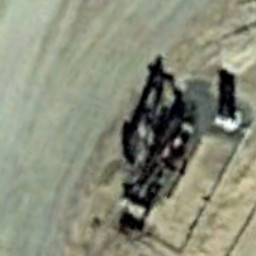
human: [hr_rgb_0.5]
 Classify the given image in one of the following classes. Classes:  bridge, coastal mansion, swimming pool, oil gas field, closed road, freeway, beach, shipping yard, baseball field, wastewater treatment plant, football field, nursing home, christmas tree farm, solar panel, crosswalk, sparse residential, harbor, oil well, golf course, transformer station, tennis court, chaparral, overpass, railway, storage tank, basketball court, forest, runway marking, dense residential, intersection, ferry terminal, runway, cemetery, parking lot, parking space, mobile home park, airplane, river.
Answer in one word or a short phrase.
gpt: oil well